Question: I am trying to build an rss feed app. and i want to add 'System.Servicemodel.Syndication'. But when i am trying to add, it is saying a reference to a higher version or incompatible assembly cannot be added to the project. After reading some post on how to solve it, i try to unblock the assembly but i found no unblock button. That means the project is already unblocked.
So how can i solve the issue?? Is there any alternative way to read rss?

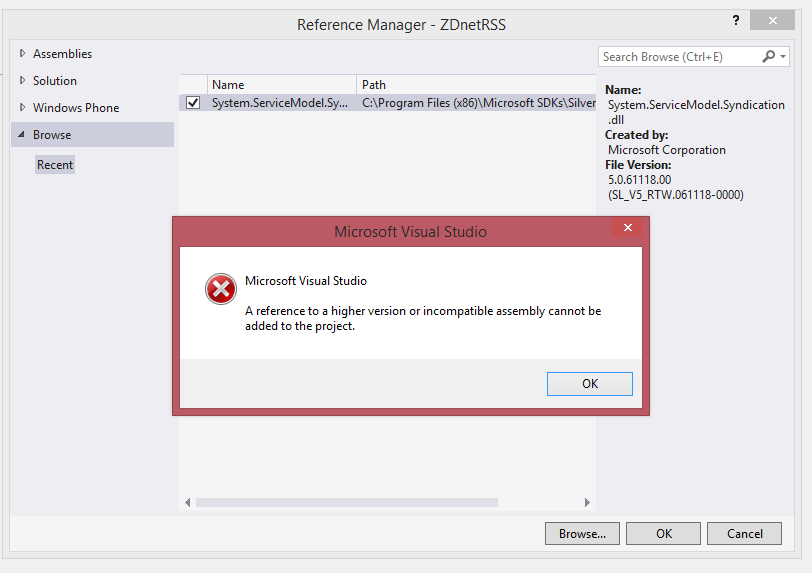
Answer: Judging from the documentation here <URL> you need to install the Silverlight 4 SDK and then reference the v4 version of the dll located at Microsoft SDKs/Silverlight/v4.0/Libraries/Client/.
<URL>.